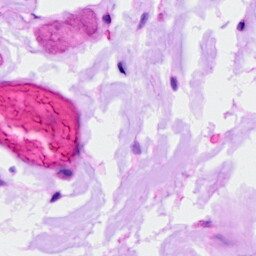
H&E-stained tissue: Ovarian